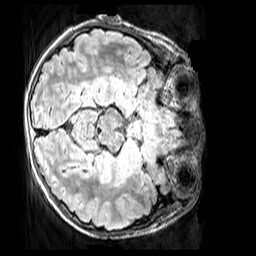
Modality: FLAIR
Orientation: axial
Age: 11
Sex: male
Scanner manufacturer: siemens
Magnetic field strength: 3 T
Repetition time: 5 s
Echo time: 0.388 s